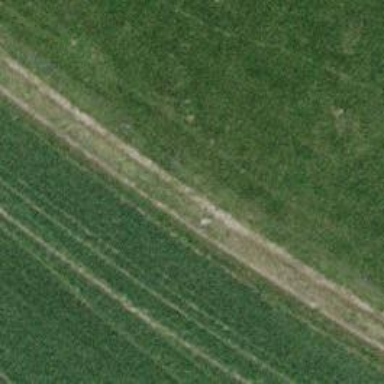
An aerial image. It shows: Grass track with grade4 quality surface.